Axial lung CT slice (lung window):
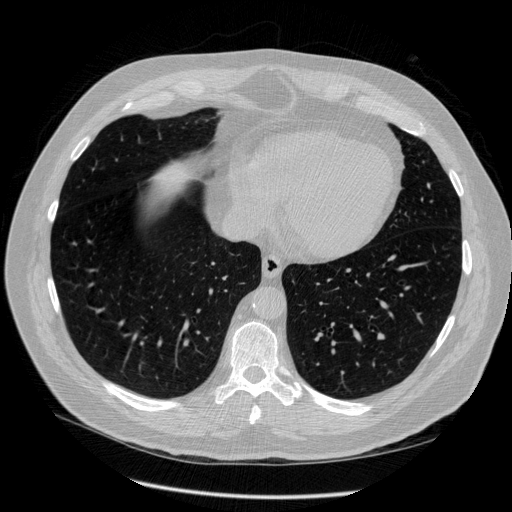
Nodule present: no